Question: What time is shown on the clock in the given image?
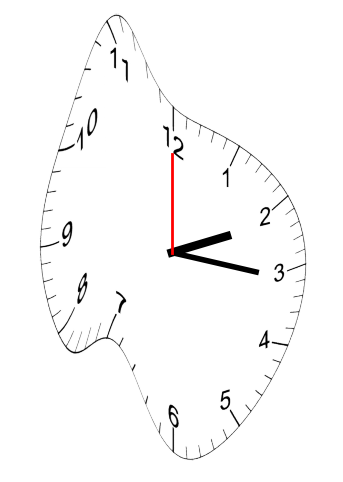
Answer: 02:16:00